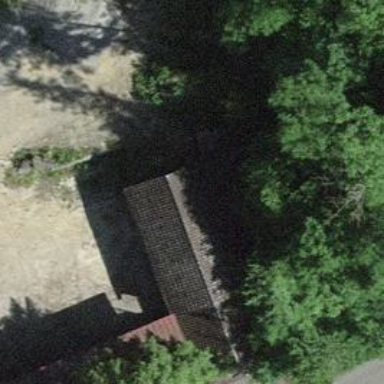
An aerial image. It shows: Barn.